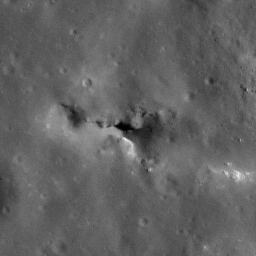
Pit: Copernicus 21
Host crater: Copernicus
Host type: impact_melt
Lunar coordinates: latitude 10.194, longitude 339.847